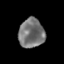
Tissue: skin
Cell type: Epithelial cells
Senescence score: 0.2521
Nuclear area (px): 733
Mean DAPI intensity: 117.452